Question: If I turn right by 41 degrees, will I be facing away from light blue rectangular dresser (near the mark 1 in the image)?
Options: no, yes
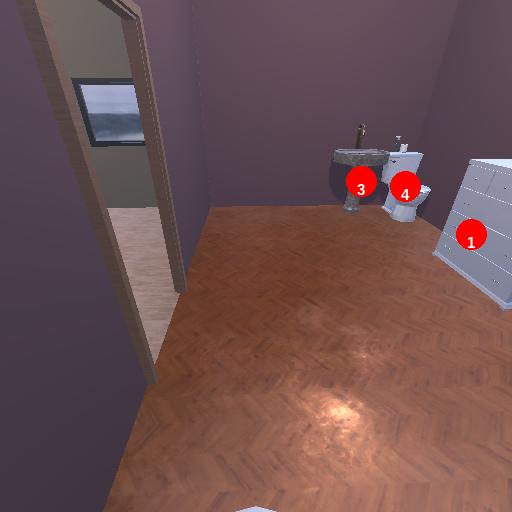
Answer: no